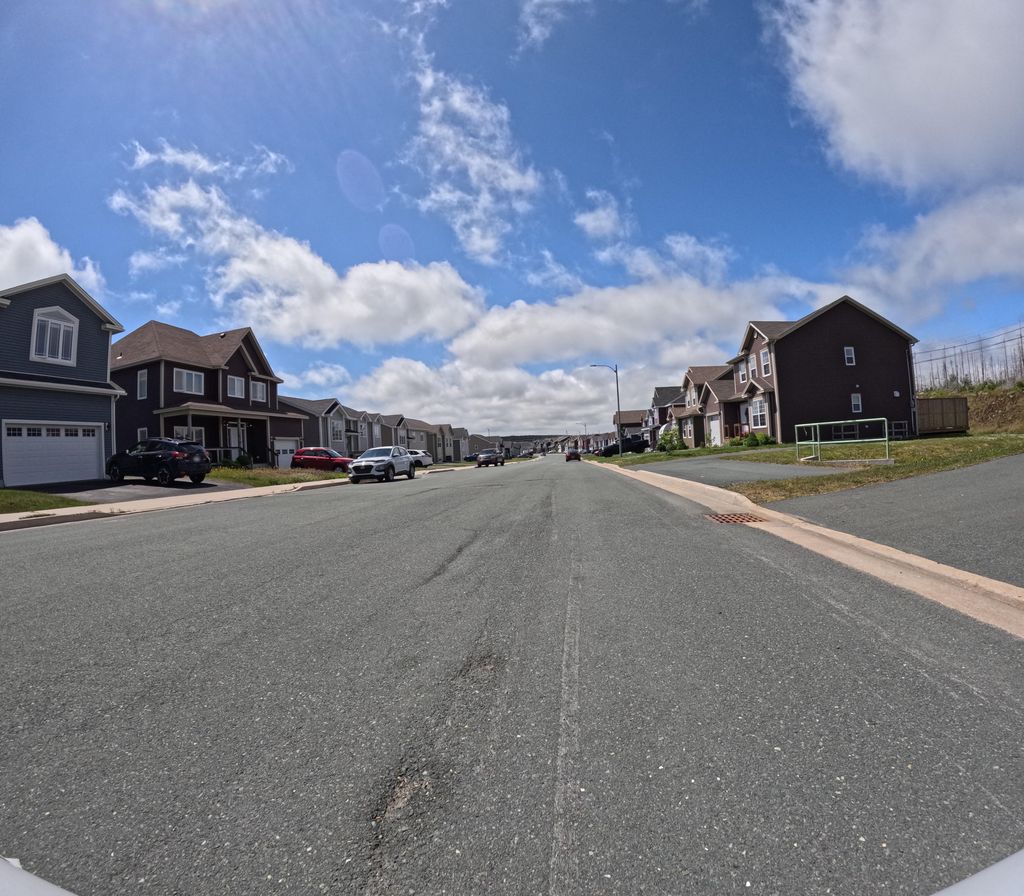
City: st_johns